Field crop: maize
Growth stage: 2
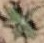
Species: atriplex